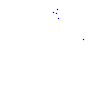
Particle: kaon